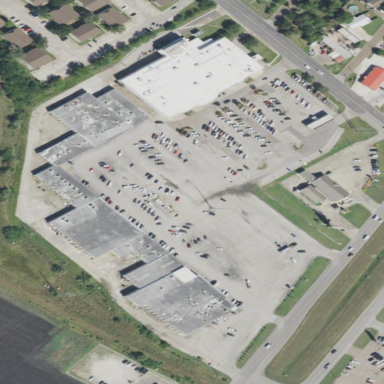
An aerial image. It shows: Retail area.